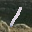
Label: 1